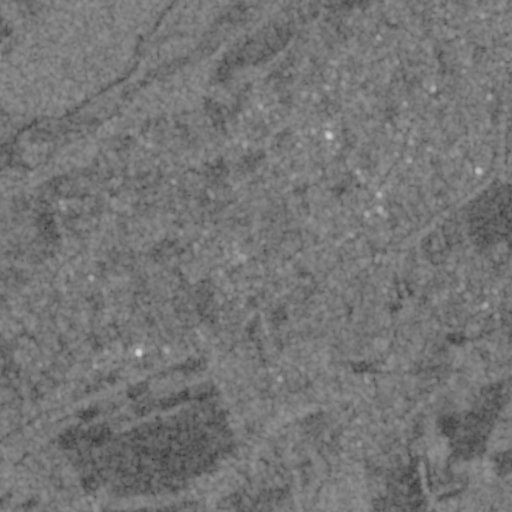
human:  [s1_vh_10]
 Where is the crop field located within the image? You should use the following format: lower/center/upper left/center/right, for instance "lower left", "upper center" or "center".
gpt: The crop field is located in the lower left of the image.
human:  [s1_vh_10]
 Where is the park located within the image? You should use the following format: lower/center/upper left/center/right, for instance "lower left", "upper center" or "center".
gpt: The park is located in the upper right of the image.
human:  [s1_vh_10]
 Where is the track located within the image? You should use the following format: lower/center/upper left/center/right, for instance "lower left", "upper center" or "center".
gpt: The track is located in the upper right of the image.
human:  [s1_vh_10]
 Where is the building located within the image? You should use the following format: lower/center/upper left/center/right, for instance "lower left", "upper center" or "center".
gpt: There is no building in the image.

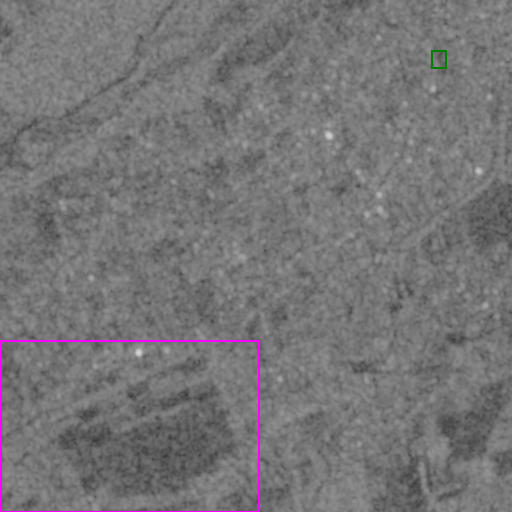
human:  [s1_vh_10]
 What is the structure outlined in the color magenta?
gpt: The structure outlined in magenta is a crop field.
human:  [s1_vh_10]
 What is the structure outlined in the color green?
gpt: The structure outlined in green is a park.
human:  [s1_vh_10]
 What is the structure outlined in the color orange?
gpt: There is no orange outline.